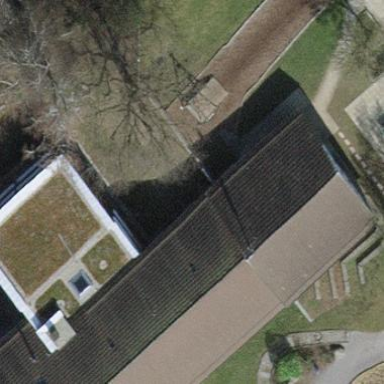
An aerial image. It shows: School building.